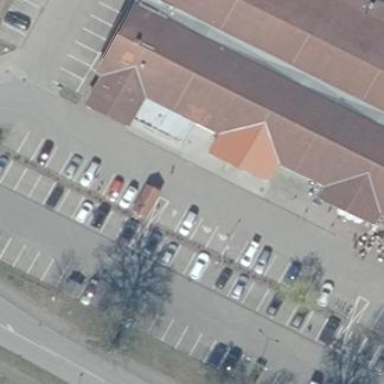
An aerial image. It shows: Parking area with surface.